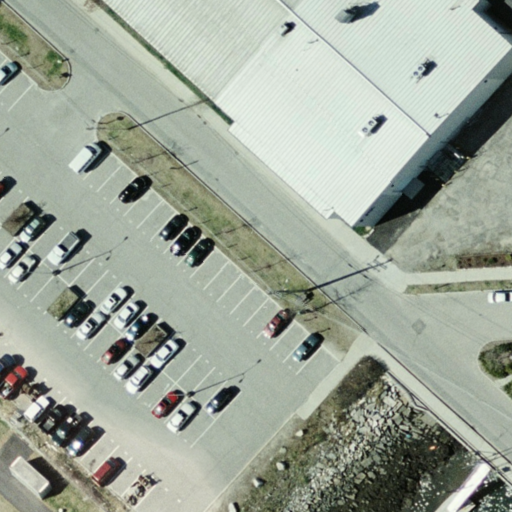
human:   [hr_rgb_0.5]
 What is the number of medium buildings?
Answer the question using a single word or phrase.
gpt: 0

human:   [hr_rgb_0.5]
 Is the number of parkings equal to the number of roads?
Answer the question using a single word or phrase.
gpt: no

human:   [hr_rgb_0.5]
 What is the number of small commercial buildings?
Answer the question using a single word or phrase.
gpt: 0

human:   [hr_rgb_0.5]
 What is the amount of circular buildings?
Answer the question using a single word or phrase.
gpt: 0

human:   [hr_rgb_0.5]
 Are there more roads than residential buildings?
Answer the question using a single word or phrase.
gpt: yes

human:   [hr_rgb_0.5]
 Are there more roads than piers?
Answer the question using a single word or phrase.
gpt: yes

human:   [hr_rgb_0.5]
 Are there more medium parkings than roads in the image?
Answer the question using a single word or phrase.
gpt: no

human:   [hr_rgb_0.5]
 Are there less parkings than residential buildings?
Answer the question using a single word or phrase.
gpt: no

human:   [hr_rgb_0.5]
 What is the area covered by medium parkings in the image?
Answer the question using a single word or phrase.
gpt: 0m2

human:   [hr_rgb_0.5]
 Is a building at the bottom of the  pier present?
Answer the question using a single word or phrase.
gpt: no

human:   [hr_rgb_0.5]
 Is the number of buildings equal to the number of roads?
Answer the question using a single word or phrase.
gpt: no

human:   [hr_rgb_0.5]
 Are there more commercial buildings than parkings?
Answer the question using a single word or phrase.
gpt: no

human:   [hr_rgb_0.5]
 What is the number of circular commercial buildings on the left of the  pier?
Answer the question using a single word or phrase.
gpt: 0

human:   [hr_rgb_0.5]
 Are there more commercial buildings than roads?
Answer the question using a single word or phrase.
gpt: no

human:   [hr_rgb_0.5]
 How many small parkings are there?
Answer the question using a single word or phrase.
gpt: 0

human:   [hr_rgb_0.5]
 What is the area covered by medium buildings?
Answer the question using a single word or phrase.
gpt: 0m2

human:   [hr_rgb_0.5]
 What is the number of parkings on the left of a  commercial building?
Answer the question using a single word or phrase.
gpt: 0

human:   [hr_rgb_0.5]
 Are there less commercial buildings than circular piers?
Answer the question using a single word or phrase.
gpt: no

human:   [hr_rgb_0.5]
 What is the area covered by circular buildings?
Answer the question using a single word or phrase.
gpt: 0m2

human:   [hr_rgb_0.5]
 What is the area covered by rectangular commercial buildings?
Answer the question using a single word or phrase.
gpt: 0m2

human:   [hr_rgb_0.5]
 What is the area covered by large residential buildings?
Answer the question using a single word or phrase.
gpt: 2179m2

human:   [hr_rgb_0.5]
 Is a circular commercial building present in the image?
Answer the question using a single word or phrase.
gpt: no

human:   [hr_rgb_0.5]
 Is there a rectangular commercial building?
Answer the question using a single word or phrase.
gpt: no

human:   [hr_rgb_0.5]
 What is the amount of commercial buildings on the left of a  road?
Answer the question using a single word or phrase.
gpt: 0

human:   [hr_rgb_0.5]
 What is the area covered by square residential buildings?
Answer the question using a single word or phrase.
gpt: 0m2

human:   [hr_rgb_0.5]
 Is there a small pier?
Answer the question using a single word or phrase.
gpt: yes

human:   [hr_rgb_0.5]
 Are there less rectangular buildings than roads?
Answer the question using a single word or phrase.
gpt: yes

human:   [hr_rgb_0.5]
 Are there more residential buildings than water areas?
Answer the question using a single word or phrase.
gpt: yes

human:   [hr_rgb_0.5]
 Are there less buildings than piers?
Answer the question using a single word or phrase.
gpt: no

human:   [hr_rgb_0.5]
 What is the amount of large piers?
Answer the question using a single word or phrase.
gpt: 0

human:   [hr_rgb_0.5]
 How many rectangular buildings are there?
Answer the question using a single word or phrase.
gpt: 0

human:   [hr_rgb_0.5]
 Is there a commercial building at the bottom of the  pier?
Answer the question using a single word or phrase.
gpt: no

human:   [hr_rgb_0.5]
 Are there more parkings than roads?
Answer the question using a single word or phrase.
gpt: no

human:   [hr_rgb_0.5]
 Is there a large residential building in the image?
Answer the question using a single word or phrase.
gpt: yes

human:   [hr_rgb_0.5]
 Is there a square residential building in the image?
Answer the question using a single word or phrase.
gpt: no

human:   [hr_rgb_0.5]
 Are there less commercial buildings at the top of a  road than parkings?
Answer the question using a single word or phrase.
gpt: yes